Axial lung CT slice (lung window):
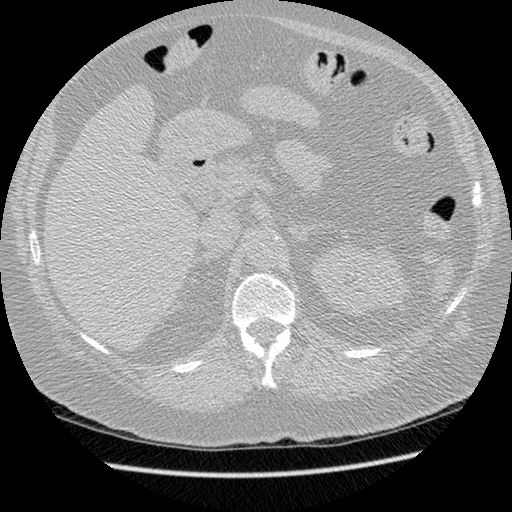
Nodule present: no